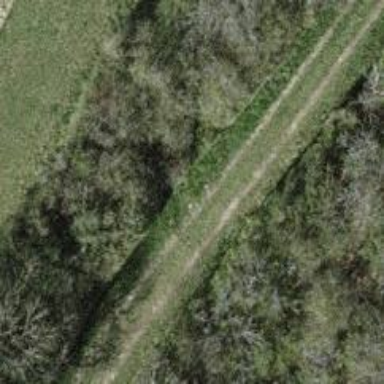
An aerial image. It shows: Track road with ground surface.